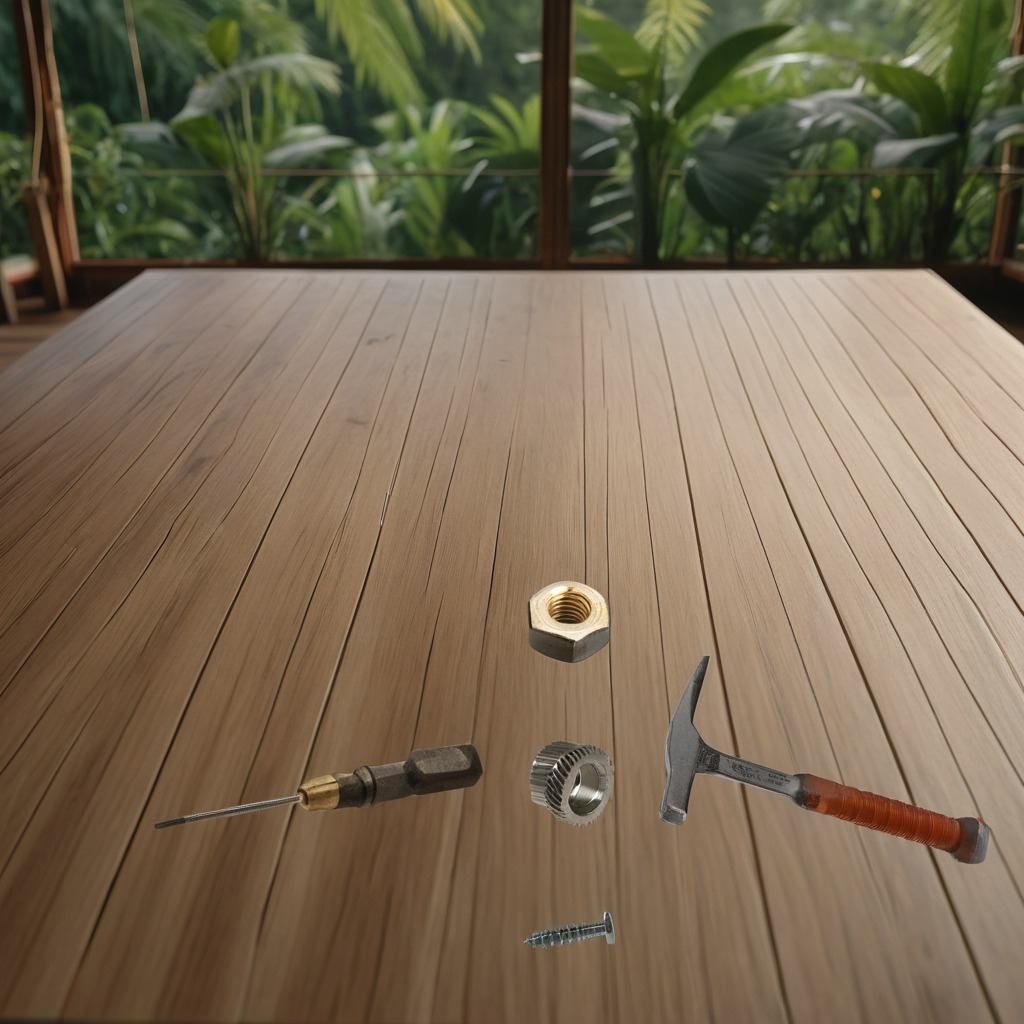
A steel gear with teeth, a hammer, a metal machine screw, a screwdriver, and a metal nut are lying on a wooden table inside a jungle field workshop tent humid ambient light worn but